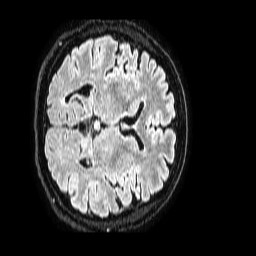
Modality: FLAIR
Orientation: axial
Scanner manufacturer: philips
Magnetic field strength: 1.5 T
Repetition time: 4.8 s
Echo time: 0.3 s